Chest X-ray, AP view. Patient: 52 years old, sex M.
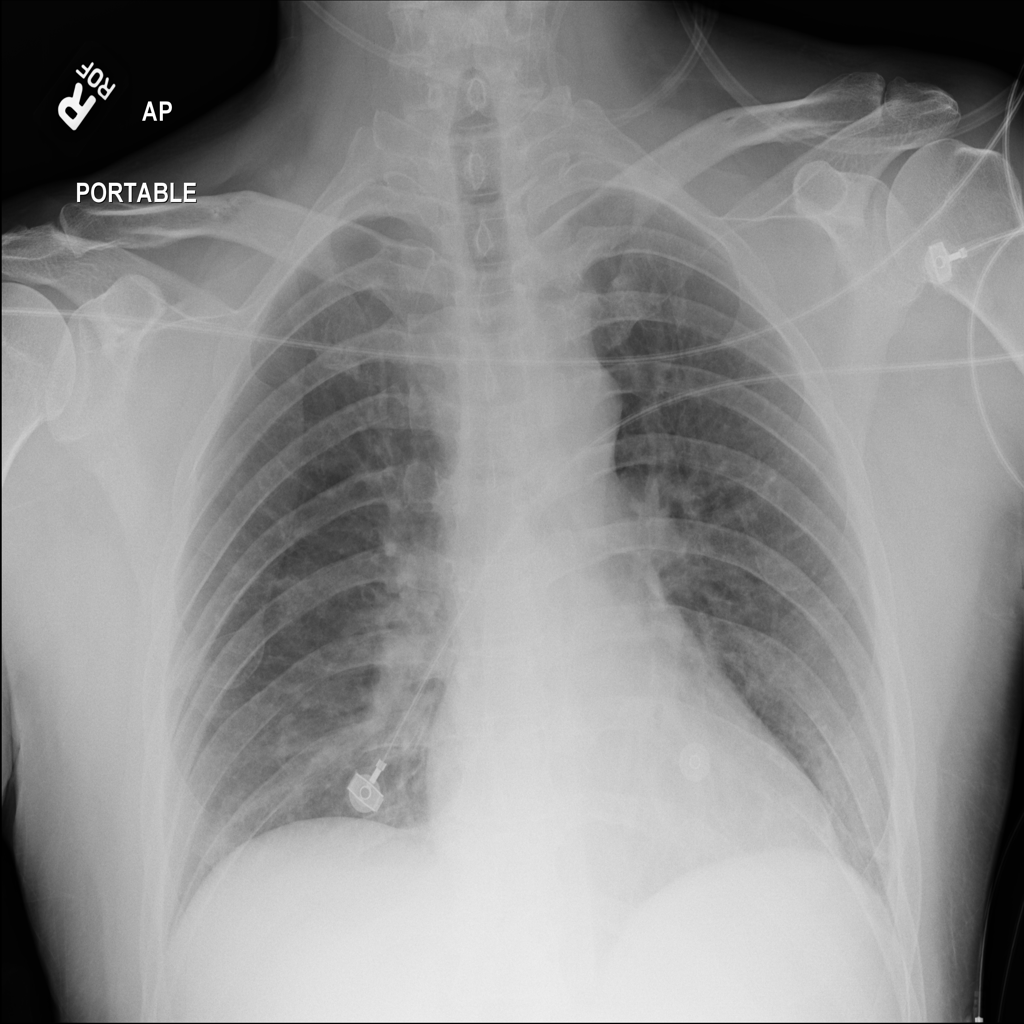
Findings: No Finding